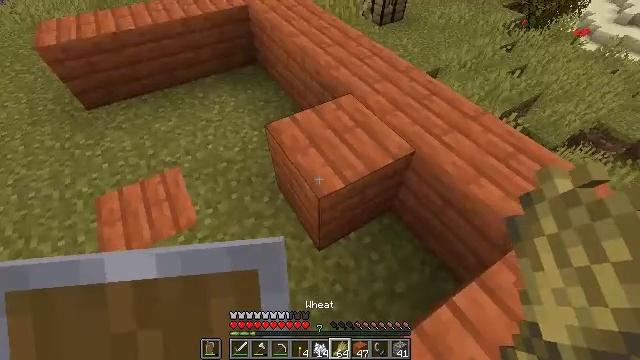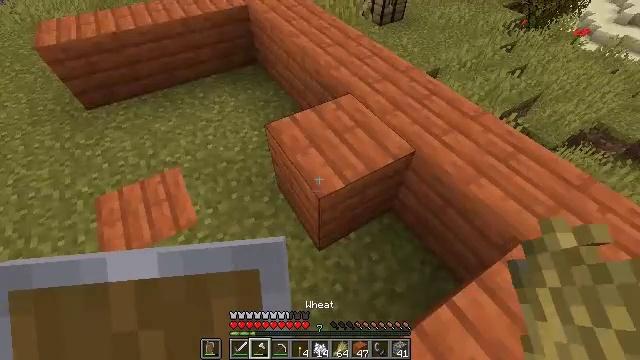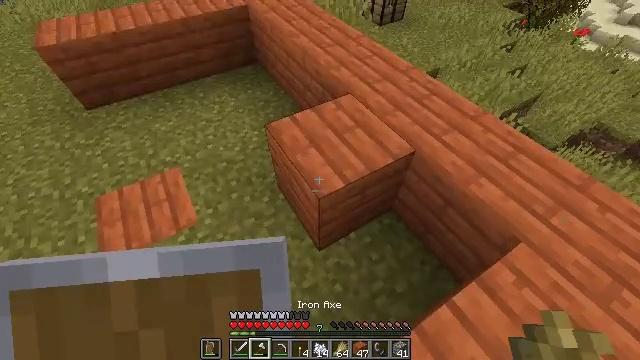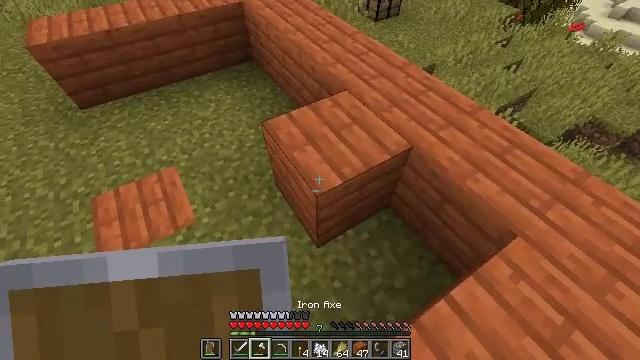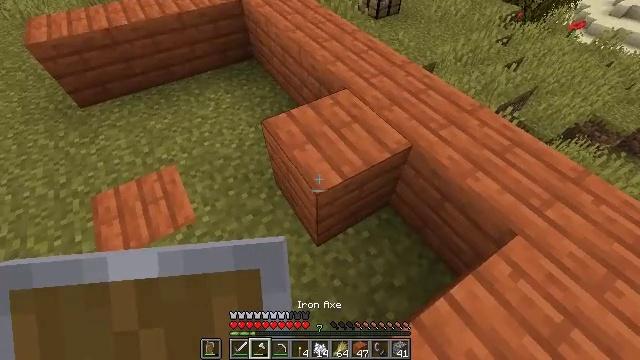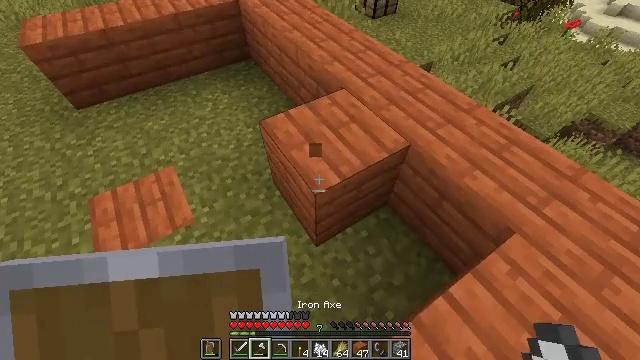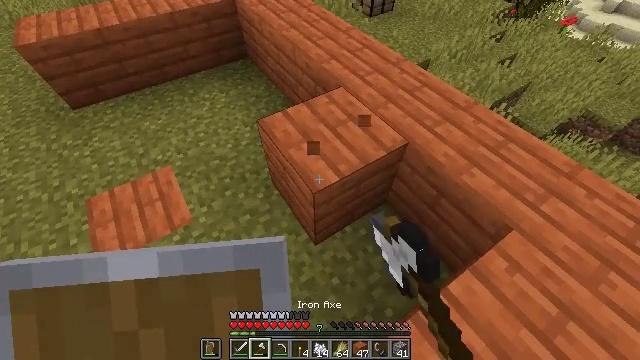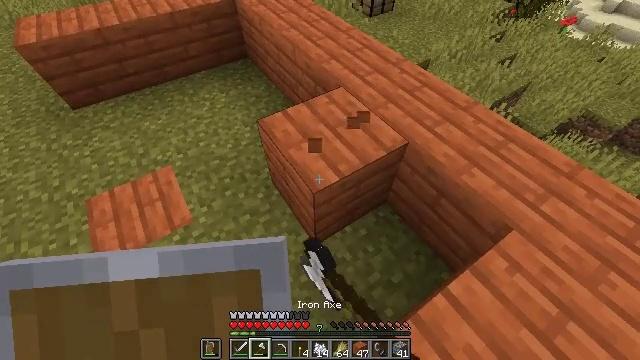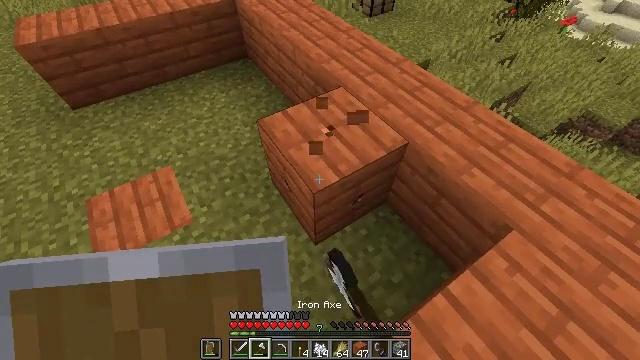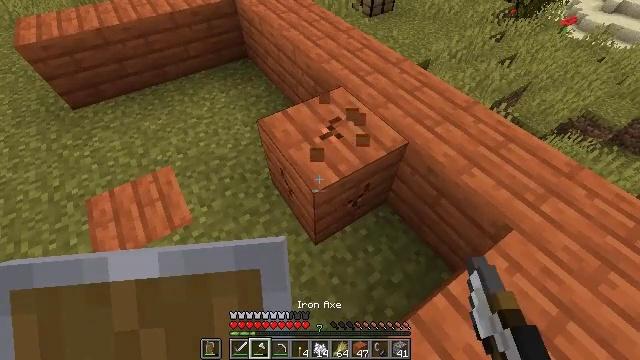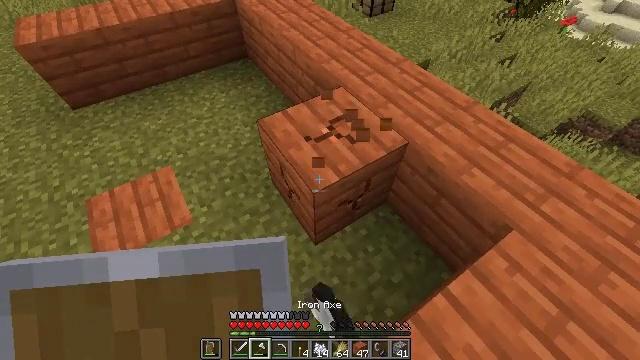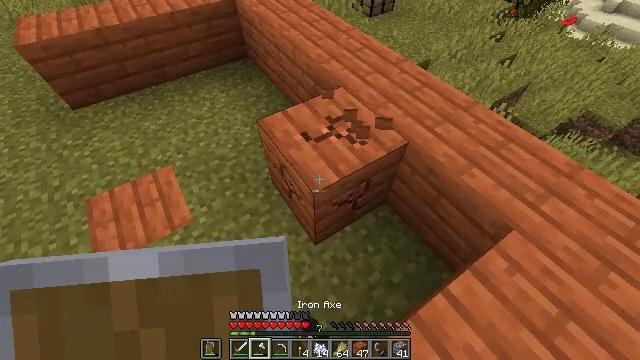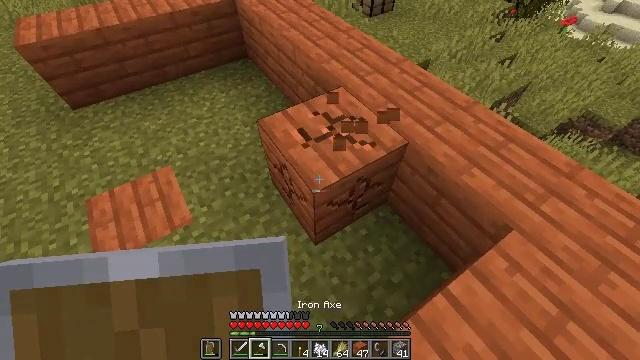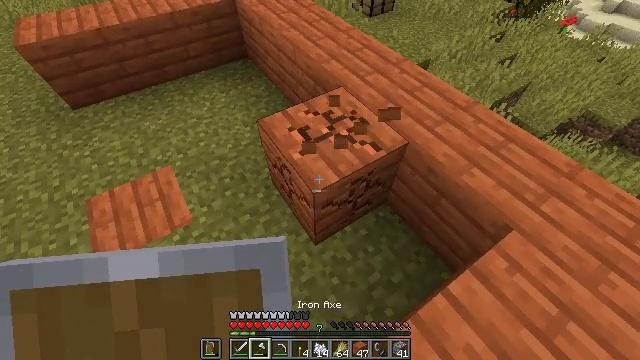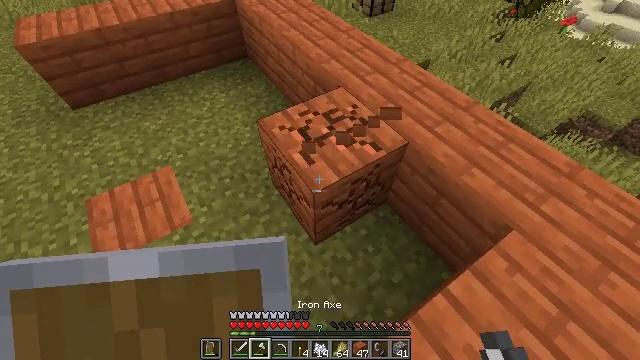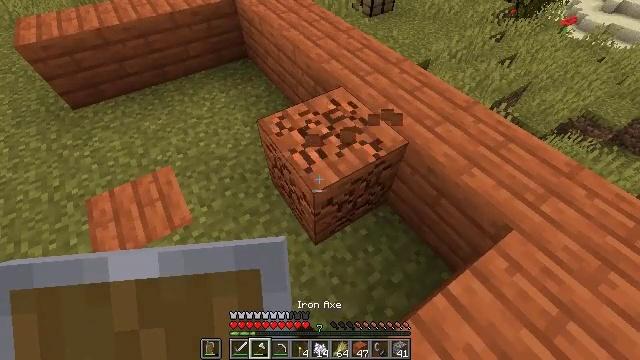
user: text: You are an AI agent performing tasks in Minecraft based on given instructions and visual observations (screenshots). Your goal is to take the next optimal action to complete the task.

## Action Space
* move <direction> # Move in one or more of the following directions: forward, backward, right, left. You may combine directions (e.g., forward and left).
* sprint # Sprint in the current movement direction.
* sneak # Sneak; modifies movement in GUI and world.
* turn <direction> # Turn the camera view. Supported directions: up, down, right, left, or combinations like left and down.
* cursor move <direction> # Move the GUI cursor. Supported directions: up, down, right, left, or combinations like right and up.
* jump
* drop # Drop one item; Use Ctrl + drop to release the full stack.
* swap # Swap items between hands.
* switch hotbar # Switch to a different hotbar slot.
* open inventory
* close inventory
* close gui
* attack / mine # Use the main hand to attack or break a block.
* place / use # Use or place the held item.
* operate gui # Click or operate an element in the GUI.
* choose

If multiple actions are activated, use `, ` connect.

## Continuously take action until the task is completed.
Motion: motion action
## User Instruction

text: Break the existing acacia planks.
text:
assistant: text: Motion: switch to hotbar 2
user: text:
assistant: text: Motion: switch to hotbar 2
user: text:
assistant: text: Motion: switch to hotbar 2
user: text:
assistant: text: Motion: no_op
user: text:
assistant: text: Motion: attack / mine
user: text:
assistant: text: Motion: attack / mine
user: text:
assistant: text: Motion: attack / mine
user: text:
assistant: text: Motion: attack / mine
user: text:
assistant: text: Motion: attack / mine
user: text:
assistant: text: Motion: attack / mine
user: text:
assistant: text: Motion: attack / mine
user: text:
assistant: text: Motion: attack / mine
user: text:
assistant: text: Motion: attack / mine
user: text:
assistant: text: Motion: attack / mine
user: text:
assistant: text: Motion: attack / mine
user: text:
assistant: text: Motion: attack / mine
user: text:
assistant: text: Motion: move forward, attack / mine
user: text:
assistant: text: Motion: move forward, attack / mine
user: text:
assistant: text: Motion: move forward, attack / mine
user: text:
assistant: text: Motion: move forward, attack / mine
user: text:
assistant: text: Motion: move forward
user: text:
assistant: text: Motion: no_op